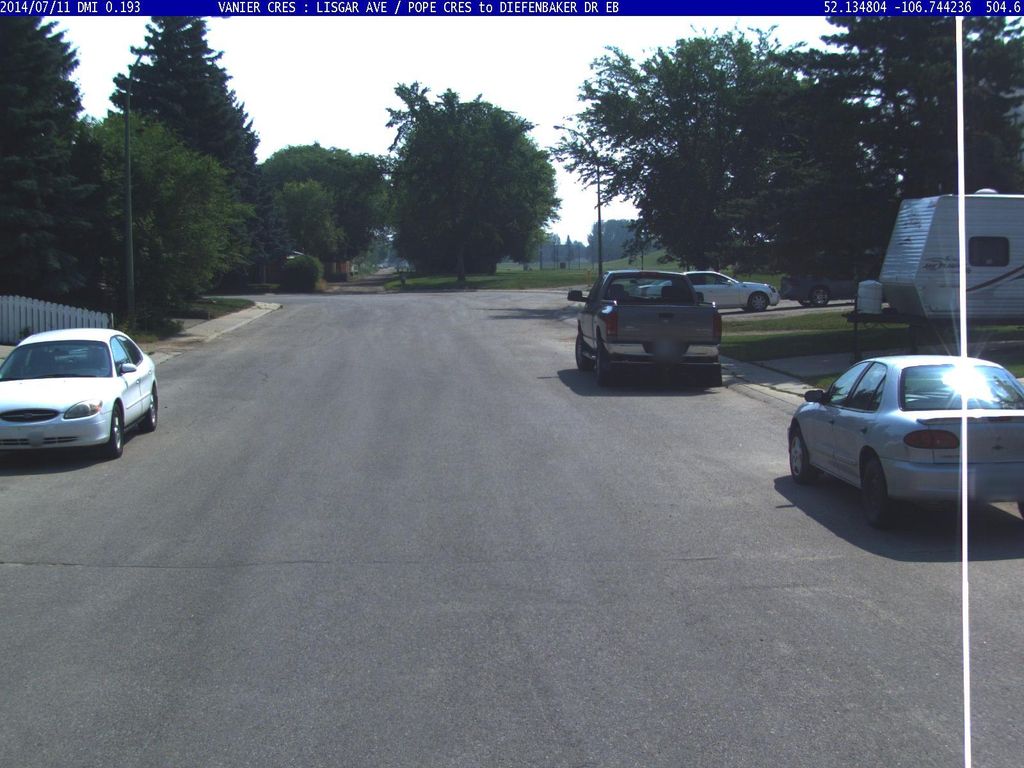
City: saskatoon